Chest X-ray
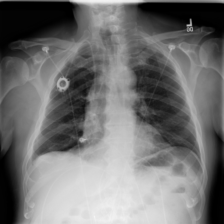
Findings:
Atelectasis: negative
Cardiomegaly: negative
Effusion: positive
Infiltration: negative
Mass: negative
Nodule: negative
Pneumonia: negative
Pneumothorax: negative
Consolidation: negative
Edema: negative
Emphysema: negative
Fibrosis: negative
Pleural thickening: negative
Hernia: negative